Aerial crown-view tile of a tropical tree (Barro Colorado Island, Panama), acquired 20250915:
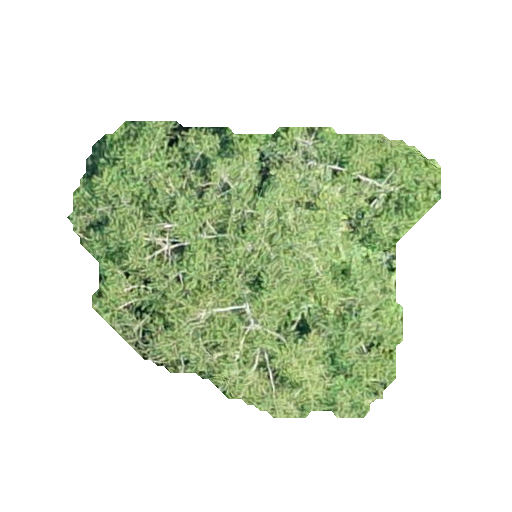
Species: Quararibea asterolepis
GBIF accepted scientific name: Quararibea asterolepis
Crown area: 117.252 m²